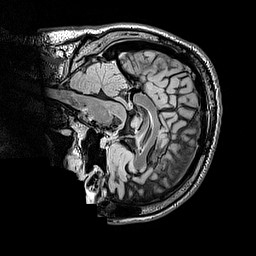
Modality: FLAIR
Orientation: sagittal
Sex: male
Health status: ill
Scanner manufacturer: siemens
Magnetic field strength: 3 T
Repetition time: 5 s
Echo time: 0.388 s